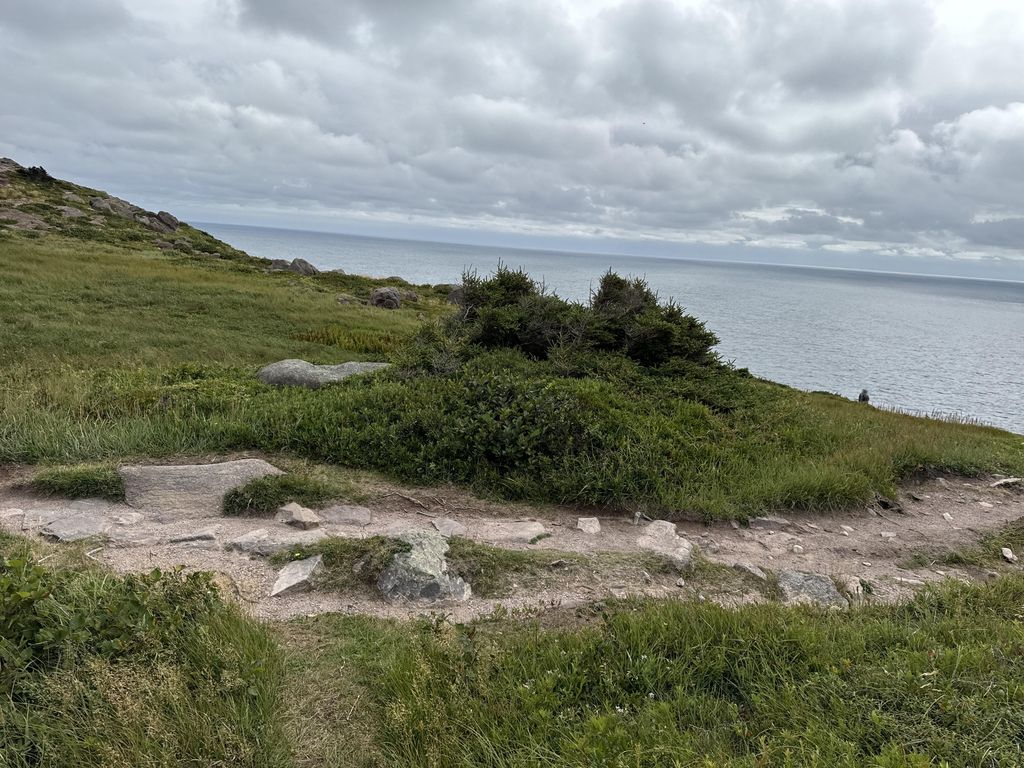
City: st_johns